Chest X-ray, PA view. Patient: 43 years old, sex F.
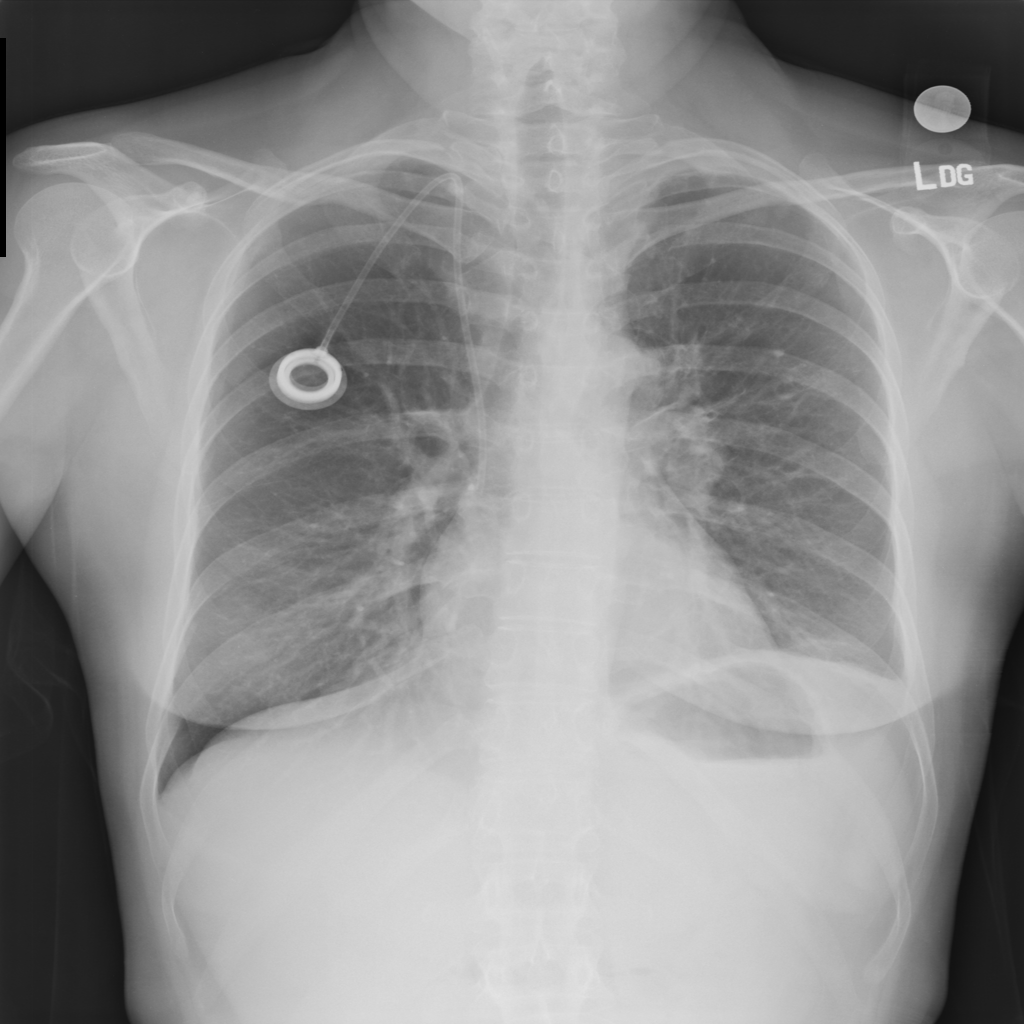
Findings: Pleural_Thickening